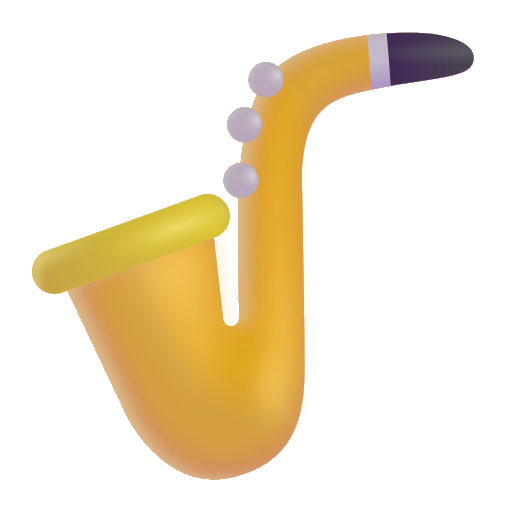
saxophone color